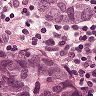
Metastatic tissue present: yes